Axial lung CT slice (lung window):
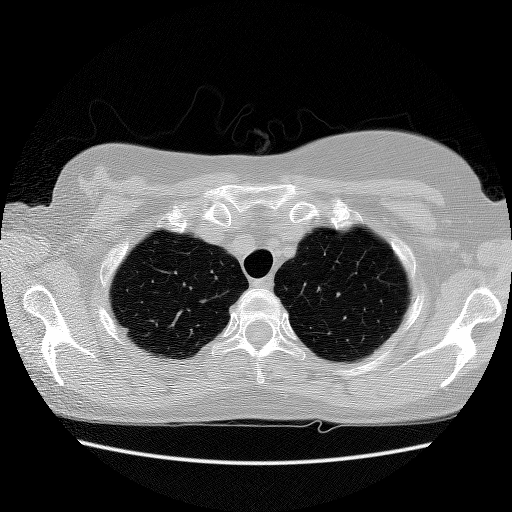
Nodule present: no